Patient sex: F
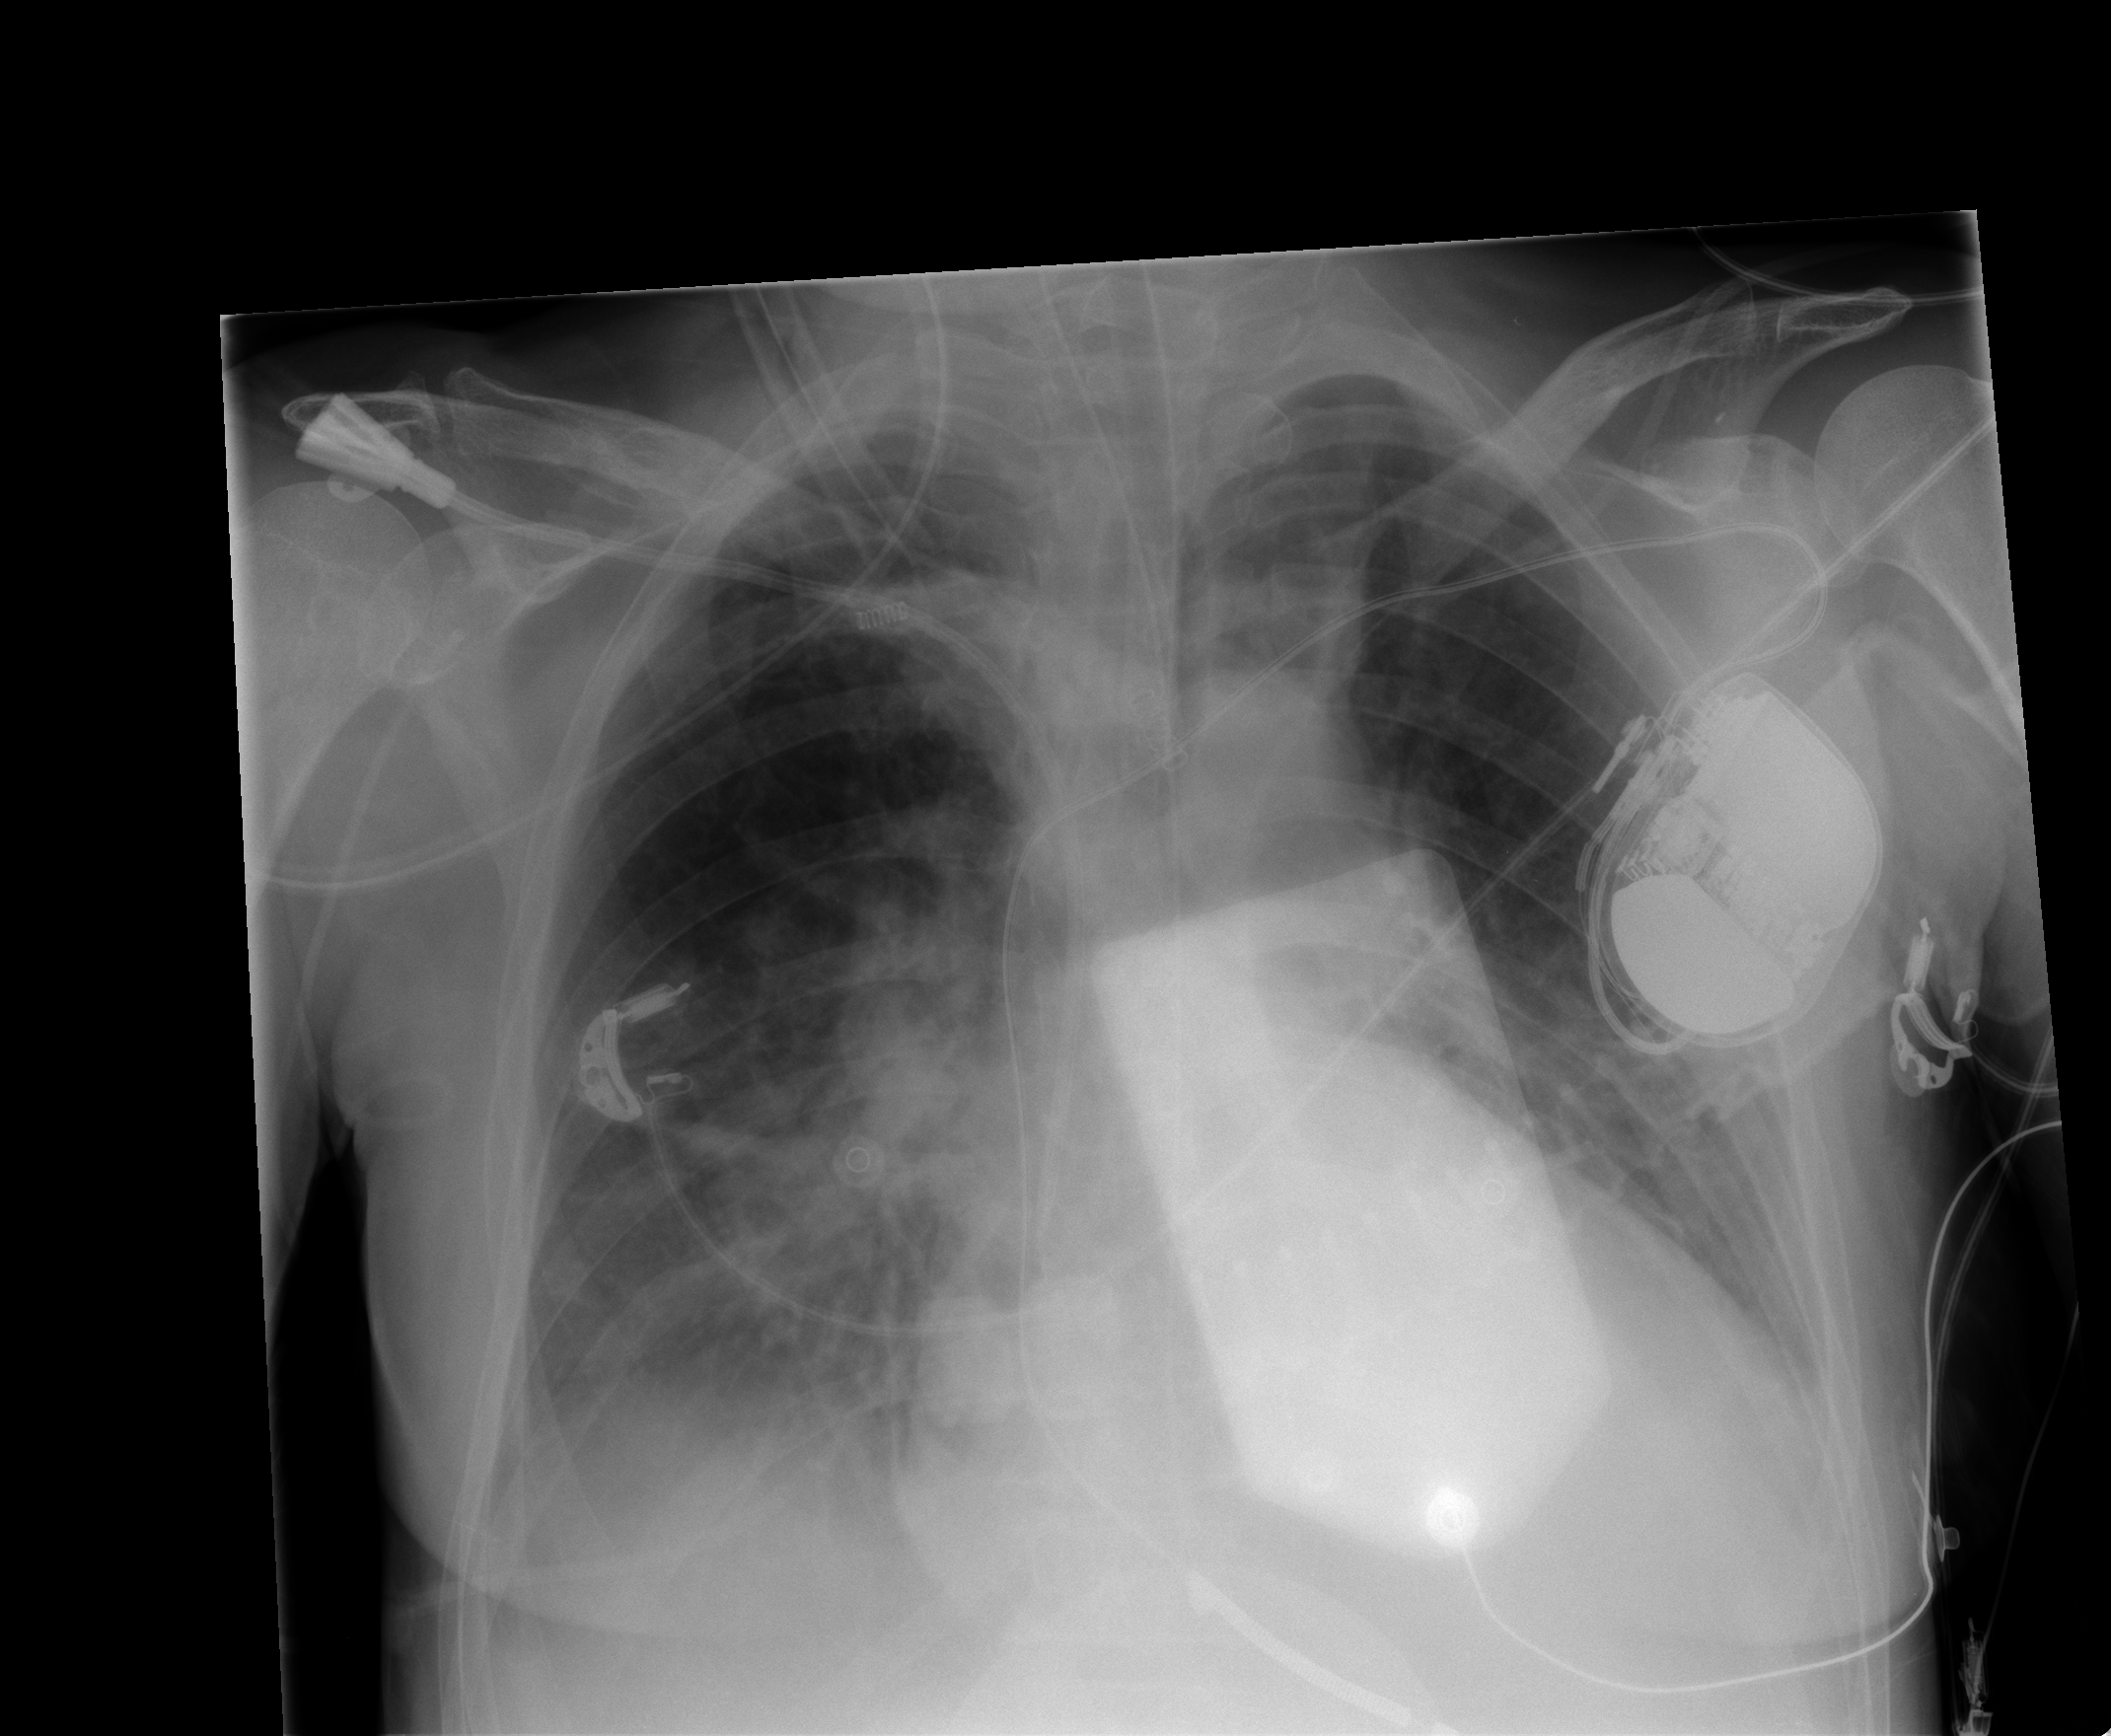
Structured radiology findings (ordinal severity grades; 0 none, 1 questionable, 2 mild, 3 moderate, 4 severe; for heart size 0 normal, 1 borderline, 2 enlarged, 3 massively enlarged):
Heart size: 2
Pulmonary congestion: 0
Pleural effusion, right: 2
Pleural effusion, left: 0
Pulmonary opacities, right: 0
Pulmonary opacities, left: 0
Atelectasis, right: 0
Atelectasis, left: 0